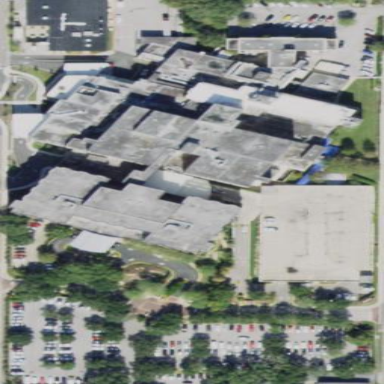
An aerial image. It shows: Healthcare facility identified as hospital.